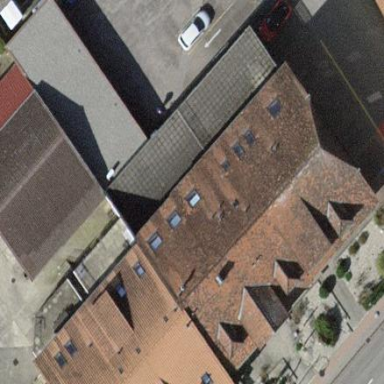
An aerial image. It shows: Red apartment building with roof made of red roof tiles in half-hipped shape.